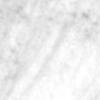
Label: no_change